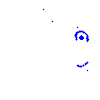
Particle: kaon